Question: Hello i want to develop simple iPhone application with one button. And I want to have a list with settings like in "Maps" application on iPhone (see screenshot)

--
Have you got any advises to do it ?
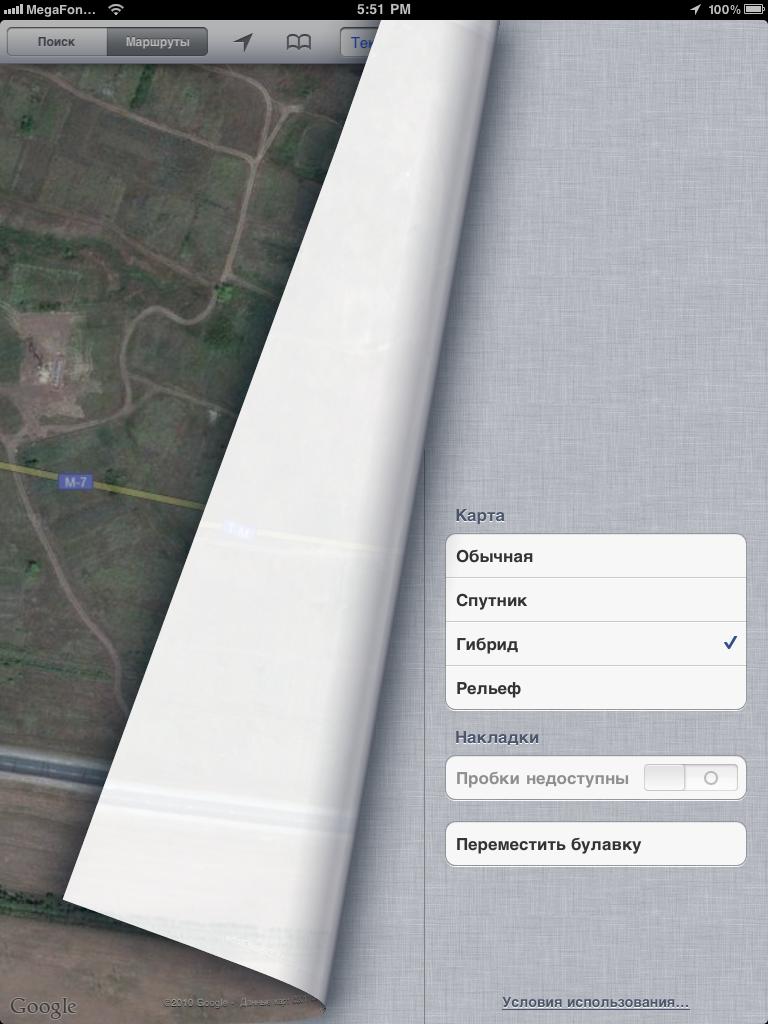
Answer: See this previous SO question <URL>
This SO question will help you <URL>
If you create a new 'UIViewController', set its 'modalTransitionStyle' to <URL>, and then 'presentModalViewController:animated:' it, you'll get the desired "half curl page" effect.